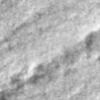
Label: no_change